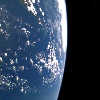
Label: water